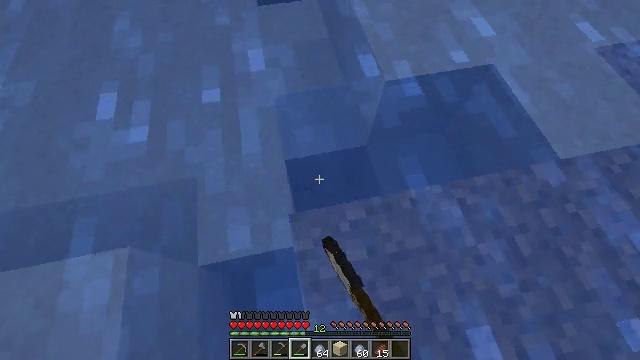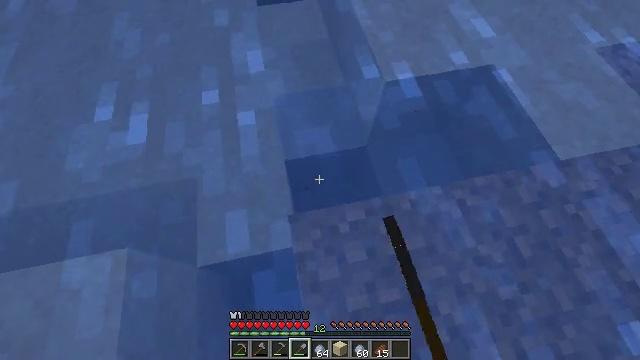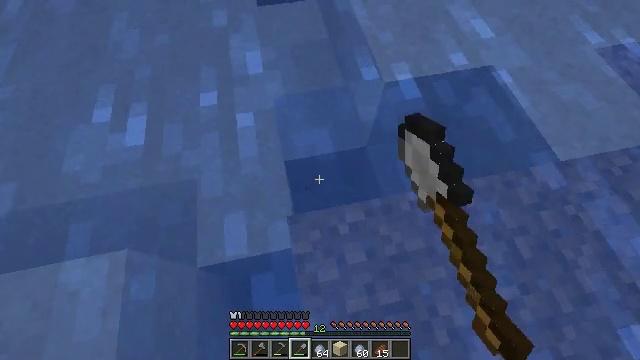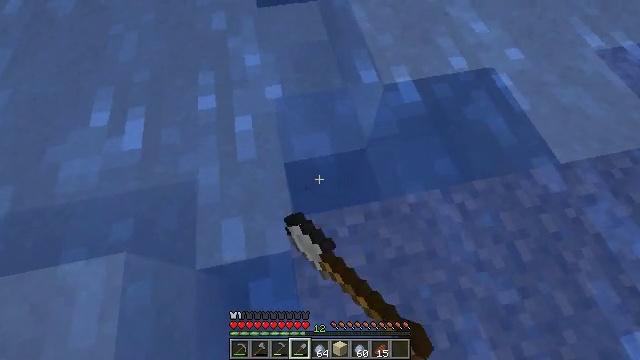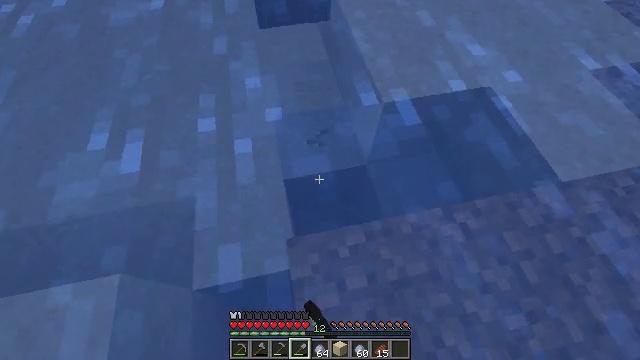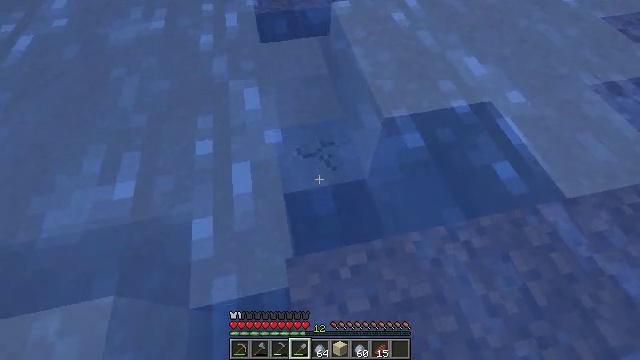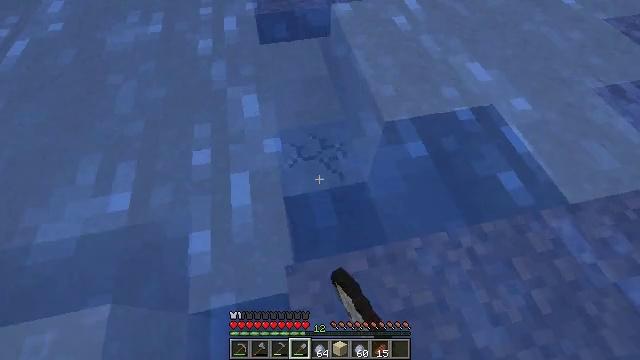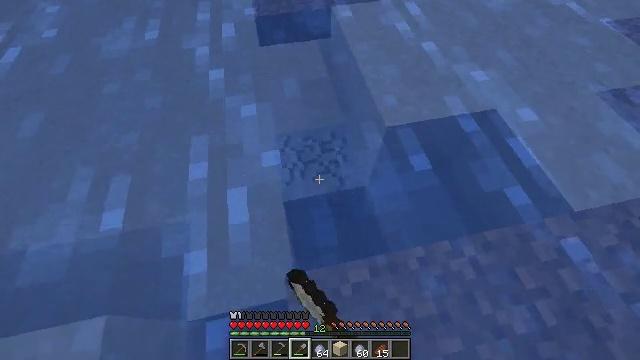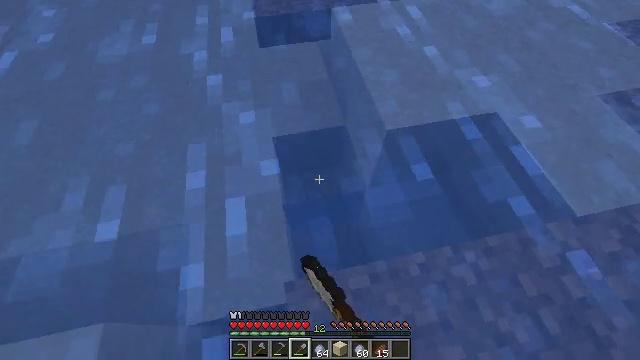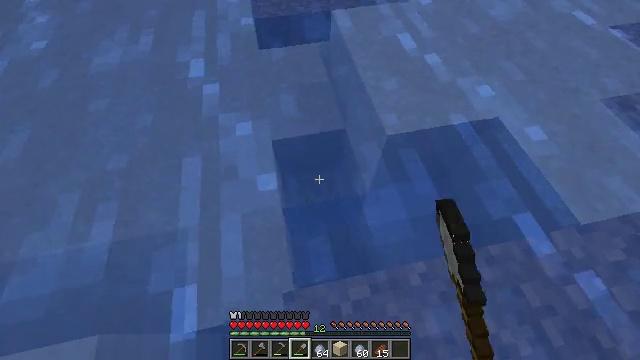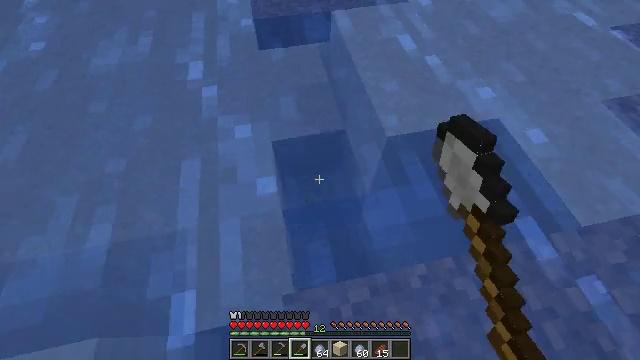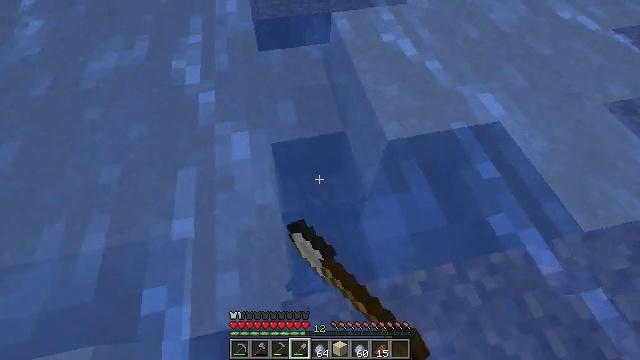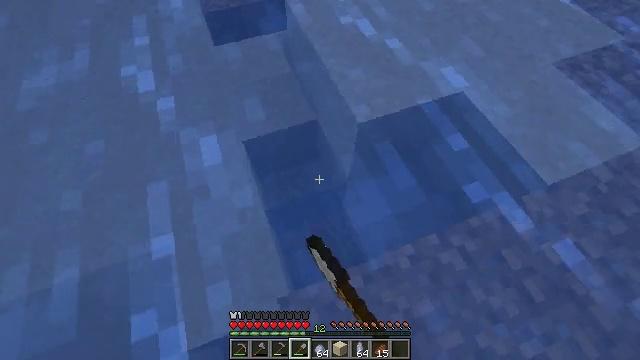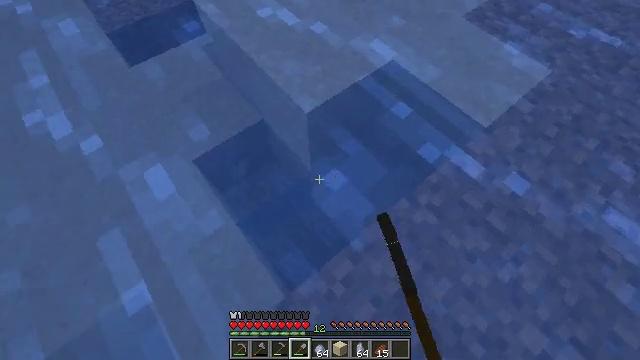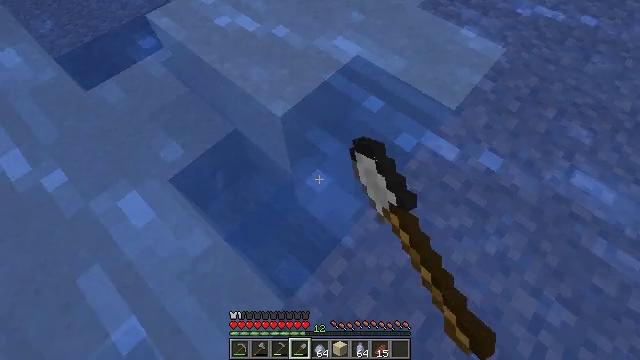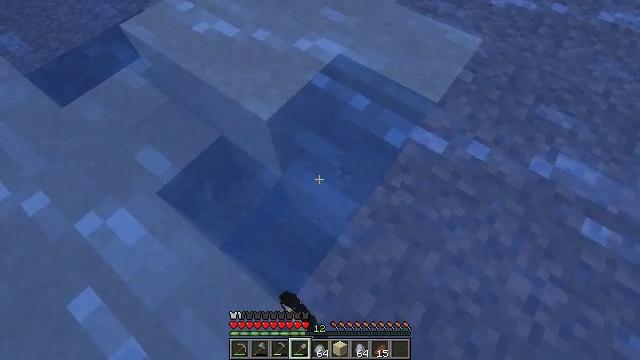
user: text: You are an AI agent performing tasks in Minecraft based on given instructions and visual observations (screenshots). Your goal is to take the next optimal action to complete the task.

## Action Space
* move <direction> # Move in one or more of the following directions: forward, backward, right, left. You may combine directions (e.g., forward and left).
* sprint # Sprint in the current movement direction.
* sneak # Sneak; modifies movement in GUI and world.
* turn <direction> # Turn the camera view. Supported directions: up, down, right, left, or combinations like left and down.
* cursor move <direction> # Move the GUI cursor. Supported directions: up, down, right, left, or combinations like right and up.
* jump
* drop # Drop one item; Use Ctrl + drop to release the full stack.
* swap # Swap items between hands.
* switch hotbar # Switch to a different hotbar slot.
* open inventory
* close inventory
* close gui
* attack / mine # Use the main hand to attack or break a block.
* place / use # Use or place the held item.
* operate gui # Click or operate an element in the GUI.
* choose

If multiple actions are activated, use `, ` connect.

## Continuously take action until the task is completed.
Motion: motion action
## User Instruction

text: Gather clay blocks.
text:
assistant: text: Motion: attack / mine
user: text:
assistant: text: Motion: attack / mine
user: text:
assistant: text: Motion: move forward, attack / mine
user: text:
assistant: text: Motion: move forward, turn up, attack / mine
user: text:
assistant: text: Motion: move forward, turn up, attack / mine
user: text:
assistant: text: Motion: move forward, attack / mine
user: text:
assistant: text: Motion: attack / mine
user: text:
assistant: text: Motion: attack / mine
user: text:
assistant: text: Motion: attack / mine
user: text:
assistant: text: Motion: attack / mine
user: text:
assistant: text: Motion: attack / mine
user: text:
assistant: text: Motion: turn right and down, attack / mine
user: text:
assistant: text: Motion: turn right and down, attack / mine
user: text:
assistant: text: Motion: turn right, attack / mine
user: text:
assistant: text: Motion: turn right, attack / mine
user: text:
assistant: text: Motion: attack / mine
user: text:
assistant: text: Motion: attack / mine
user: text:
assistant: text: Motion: attack / mine
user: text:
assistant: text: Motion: attack / mine
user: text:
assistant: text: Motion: attack / mine
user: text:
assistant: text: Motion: attack / mine
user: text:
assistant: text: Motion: attack / mine
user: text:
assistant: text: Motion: attack / mine
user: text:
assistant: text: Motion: no_op
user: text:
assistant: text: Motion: no_op
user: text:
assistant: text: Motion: no_op
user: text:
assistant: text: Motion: move forward
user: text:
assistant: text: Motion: move forward
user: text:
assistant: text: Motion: move forward, turn down
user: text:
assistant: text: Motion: move forward, turn down